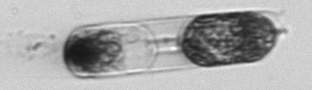
Label: Hemiaulus